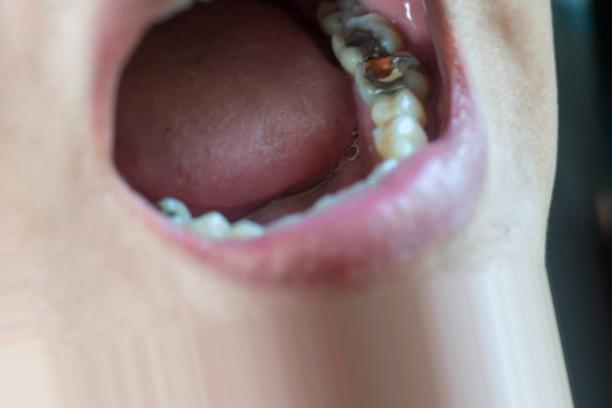
Condition: Caries